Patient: sex M, age 64
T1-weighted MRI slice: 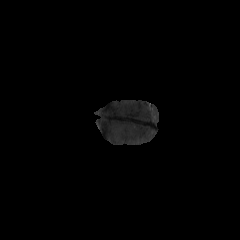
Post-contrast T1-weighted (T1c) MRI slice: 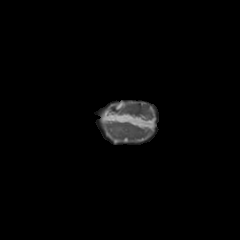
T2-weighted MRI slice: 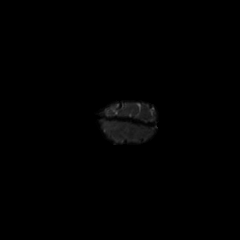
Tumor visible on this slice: no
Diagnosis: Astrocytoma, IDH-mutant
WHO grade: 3